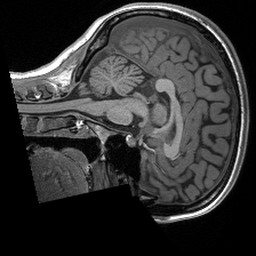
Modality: T1w
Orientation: sagittal
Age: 20
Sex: female
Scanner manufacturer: siemens
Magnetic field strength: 3 T
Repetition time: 2.4 s
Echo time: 0.00191 s